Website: crate-barrel
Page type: payment
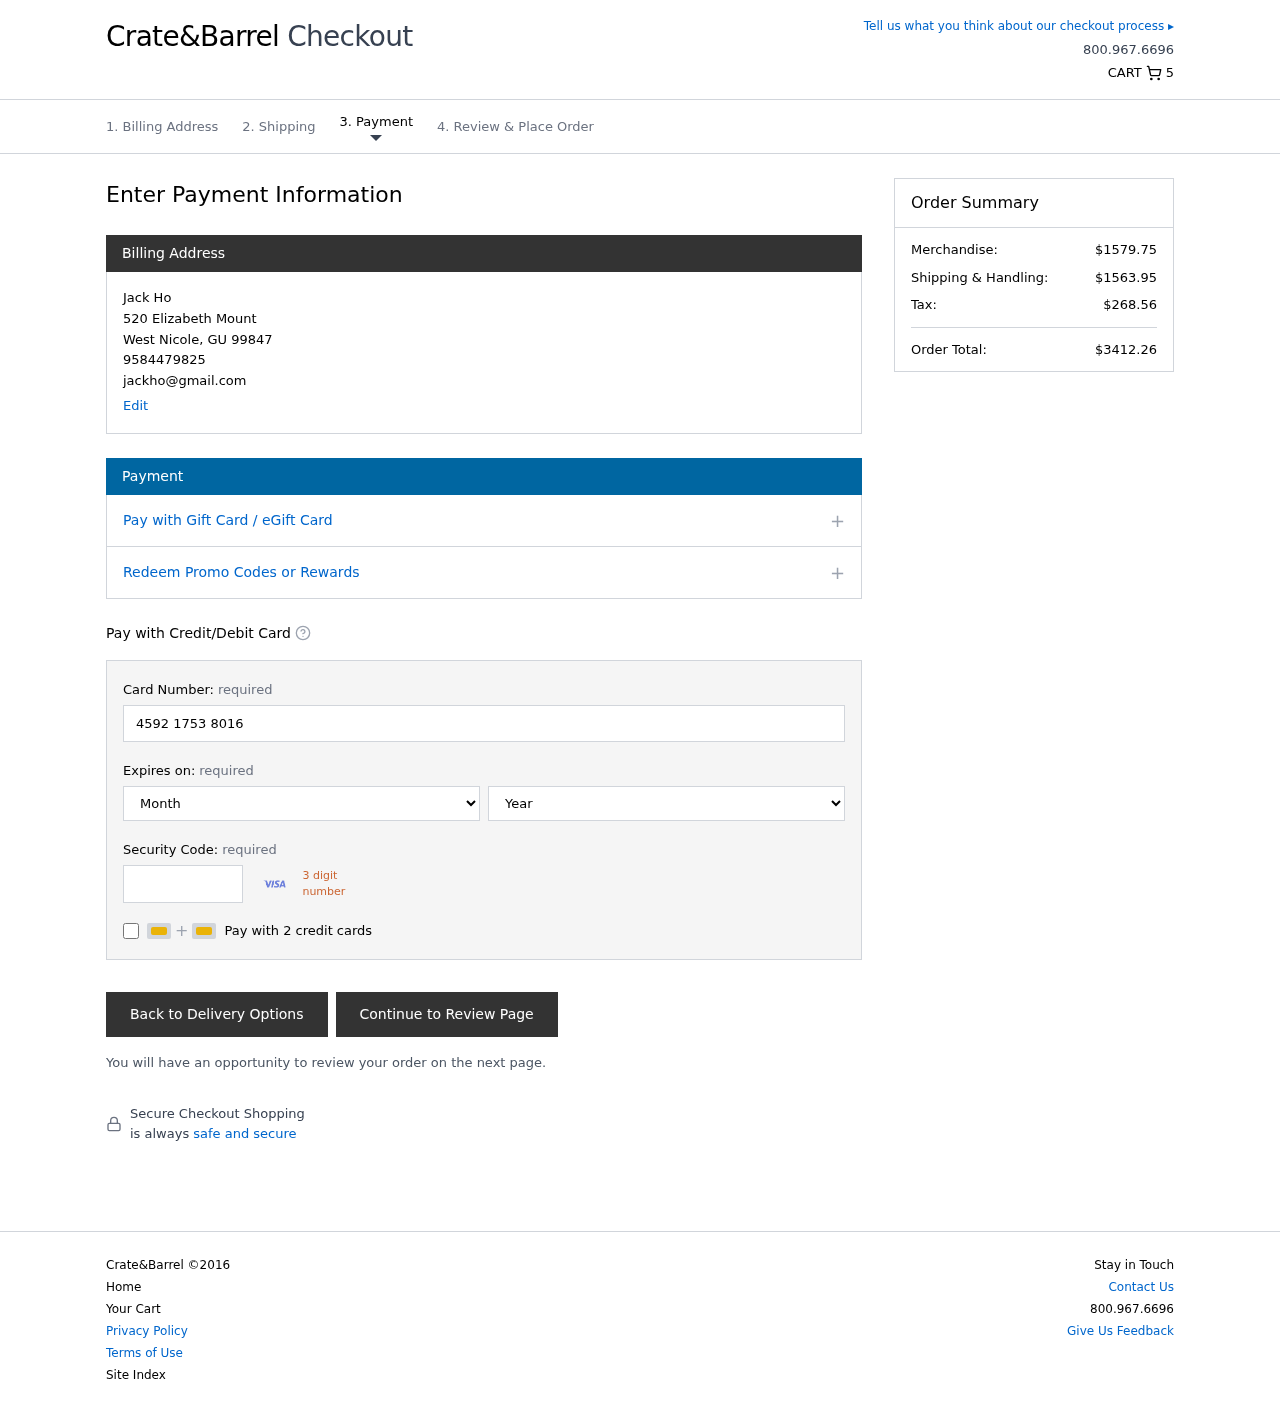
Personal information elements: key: PII_CARD_CVV
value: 305
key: PII_CARD_EXPIRY_MONTH
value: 07
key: PII_CARD_EXPIRY_YEAR
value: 29
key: PII_CARD_NUMBER
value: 4592 1753 8016 3390
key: PII_CITY
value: West Nicole
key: PII_EMAIL
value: jackho@gmail.com
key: PII_FULLNAME
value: Jack Ho
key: PII_PHONE
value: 9584479825
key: PII_POSTCODE
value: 99847
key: PII_STATE_ABBR
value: GU
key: PII_STREET
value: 520 Elizabeth Mount
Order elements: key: ORDER_NUM_ITEMS
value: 5
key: ORDER_SUBTOTAL
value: $1579.75
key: ORDER_SHIPPING_COST
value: $1563.95
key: ORDER_TAX
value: $268.56
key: ORDER_TOTAL
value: $3412.26